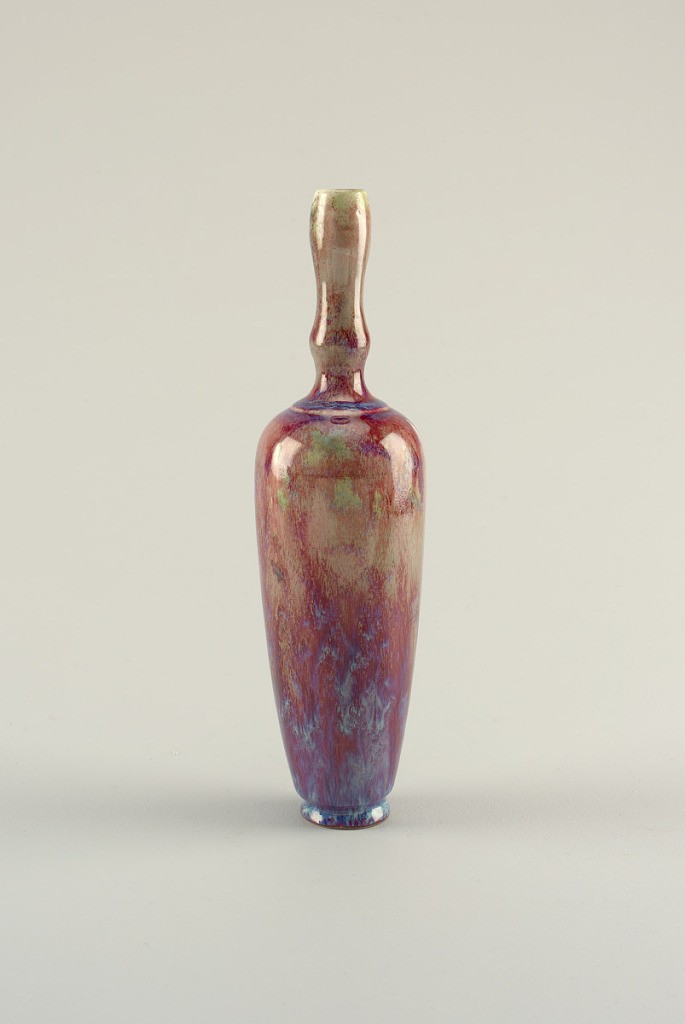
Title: Vase
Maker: Ernest Chaplet, French, 1935 – 1909
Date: ca. 1885–89
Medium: porcelain
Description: Circular: tall, slender, with small neck and mouth. Decorated in emulation of Chinese flambé porcelain, with underglaze reds, greens and blues. Glaze has crackled.